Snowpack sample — Loveland Pass, Silver Plume, Colorado, USA (2/11/26, 12:00 PM MST)
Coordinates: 39.663, -105.886
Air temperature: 35 °F
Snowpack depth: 82 cm
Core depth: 20 cm
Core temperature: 17.6 °F
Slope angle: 13°, slope face: 12°
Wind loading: high
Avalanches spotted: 1
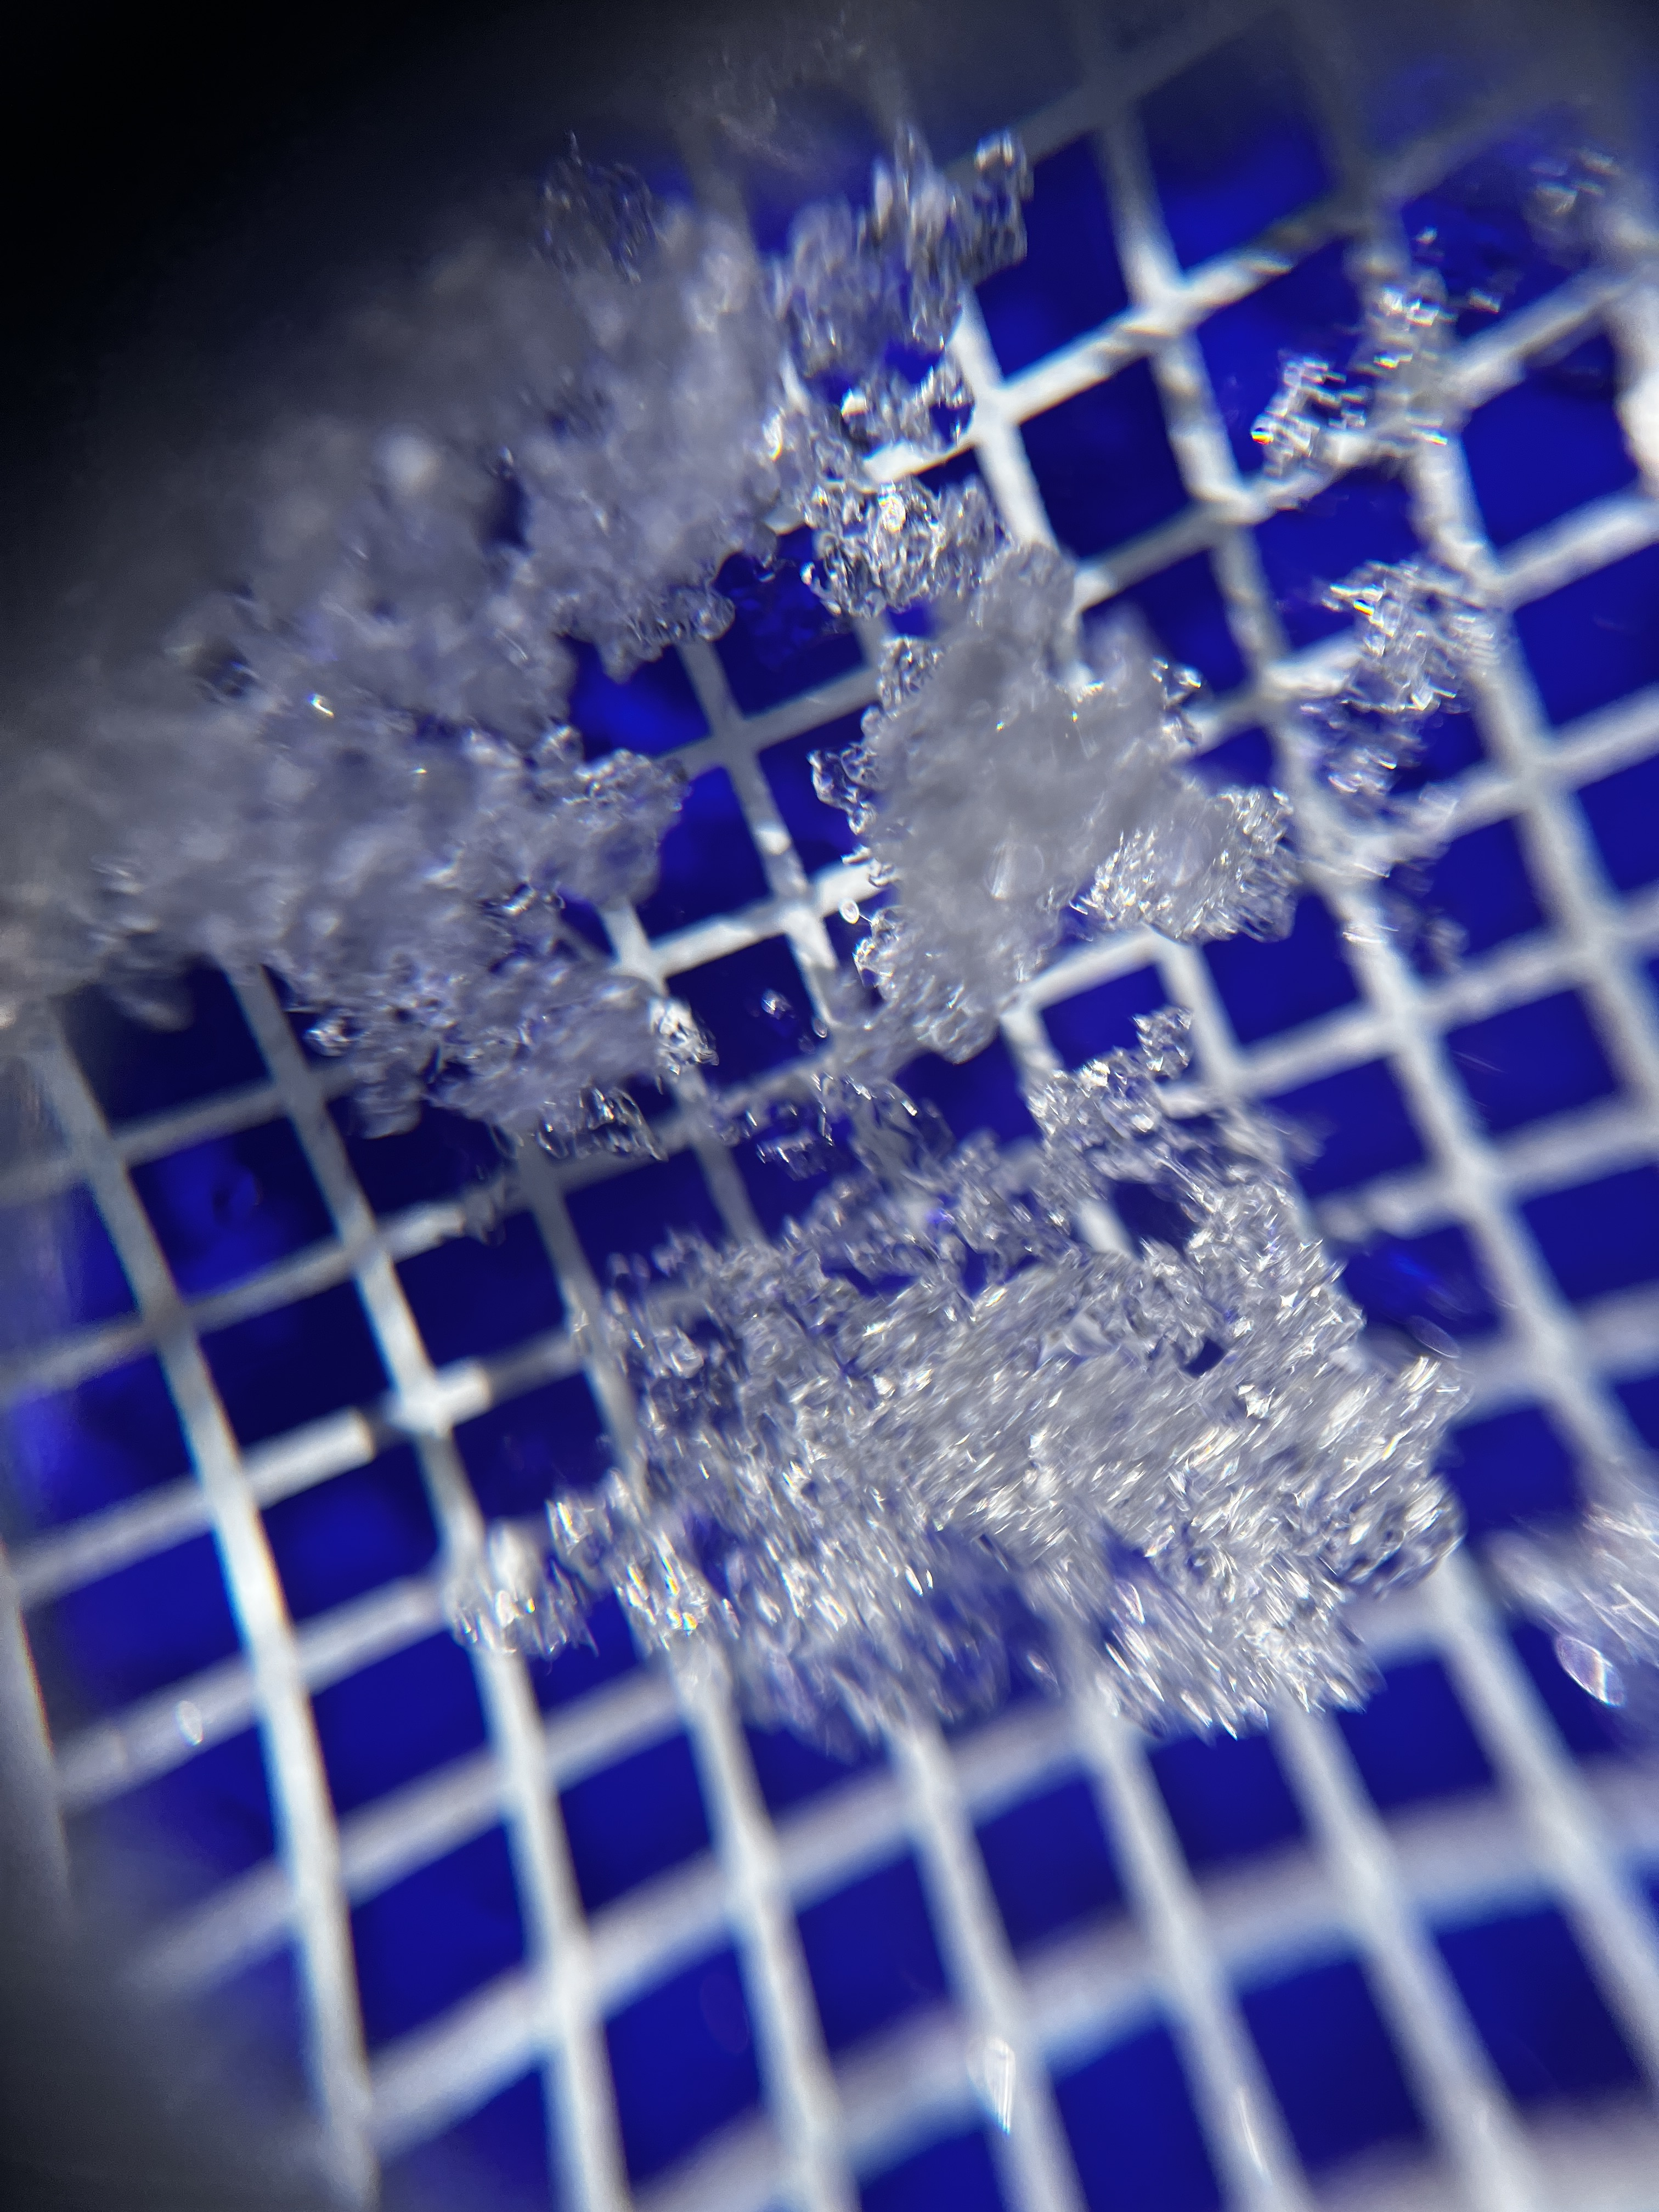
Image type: magnified_profile
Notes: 1 small avalanche spotted on the north side of the bowl, lots of wind loading